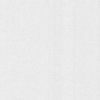
Label: dusty